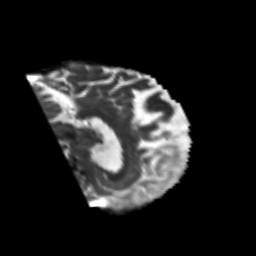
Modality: T2w
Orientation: sagittal
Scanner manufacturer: siemens
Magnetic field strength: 3 T
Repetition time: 6.8 s
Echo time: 0.093 s